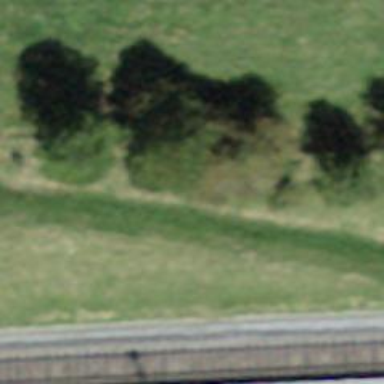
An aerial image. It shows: Row of trees in natural setting.